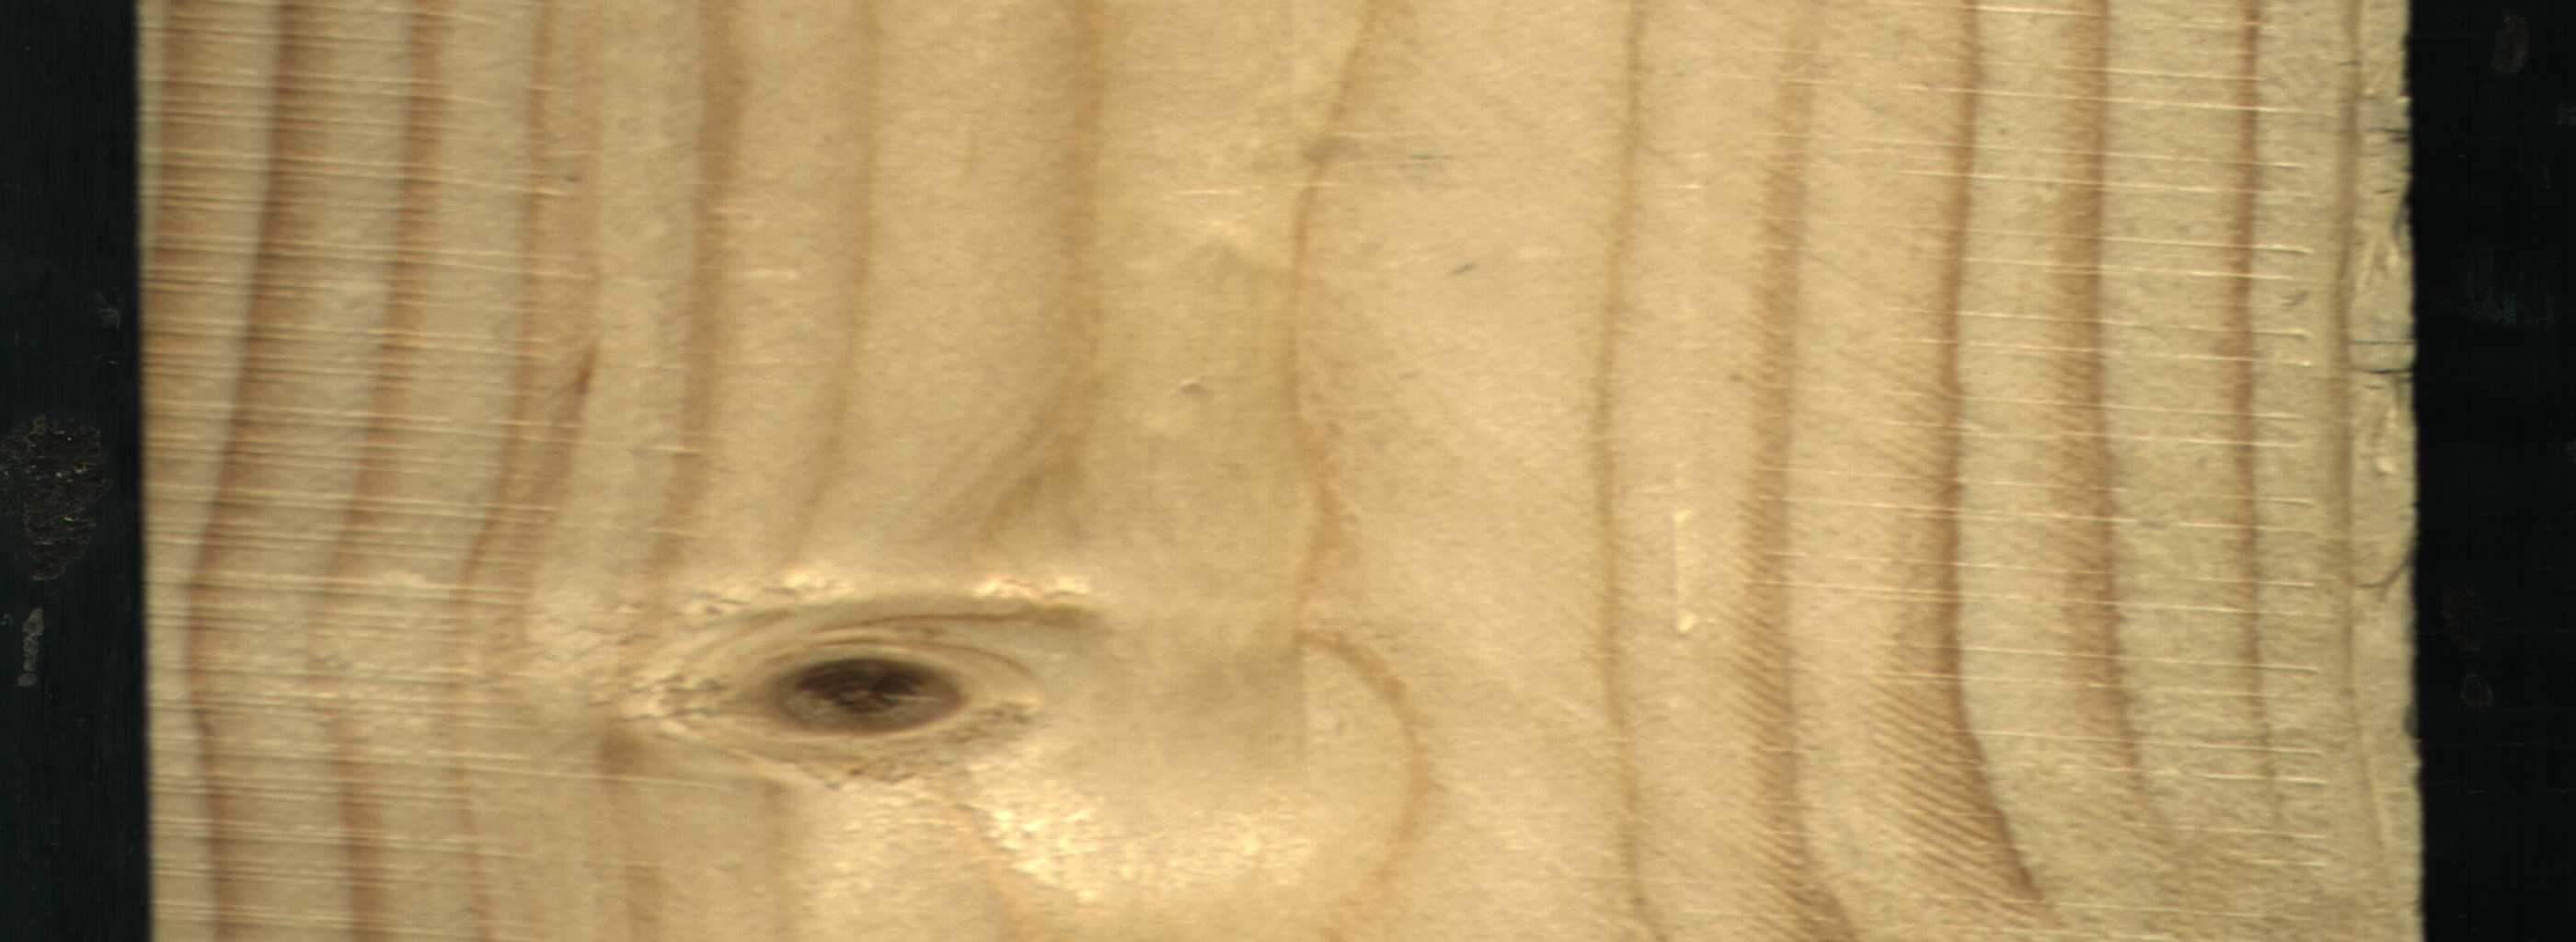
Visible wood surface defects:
Dead_Knot